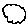
Label: cloud